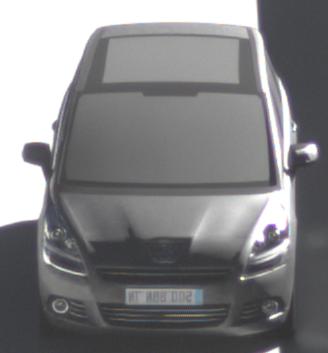
Make: Peugeot
Model: 5008 120 VTi
Detailed model: 5008 (I) Van
Model produced from: 2009/10
Model produced until: 2011/07
Doors: 5
Color: gray
Road condition: dry road
Daytime: morning or afternoon
Contrast: high contrast